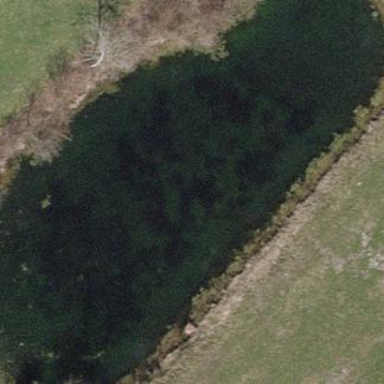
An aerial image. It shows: Pond with natural water.